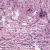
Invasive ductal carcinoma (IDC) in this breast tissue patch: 1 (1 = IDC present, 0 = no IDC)